The image is the raw time-domain waveform of a rolling-element bearing's vibration signal. Based on the visible evidence, which condition applies: normal, inner_race, outer_race, ball?
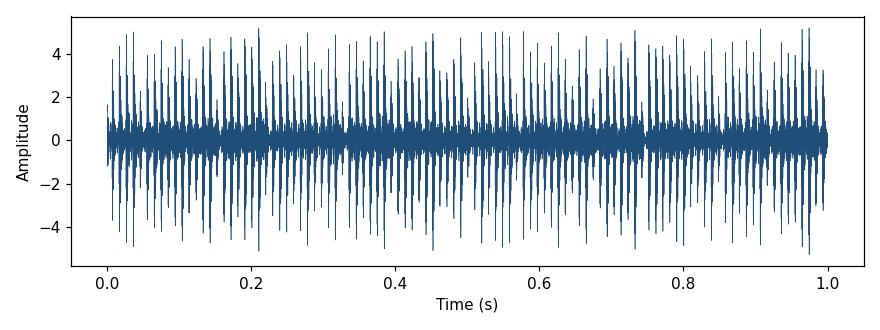
Answer: outer_race